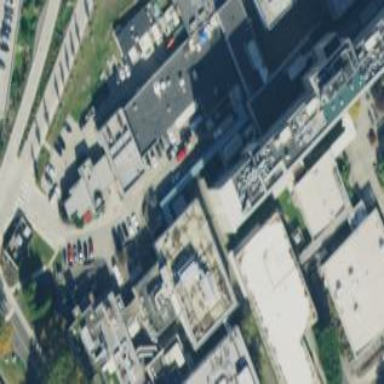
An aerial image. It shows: Hospital building.